Field crop: tomato
Growth stage: 2
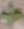
Species: solanum